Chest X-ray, AP view. Patient: 52 years old, sex M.
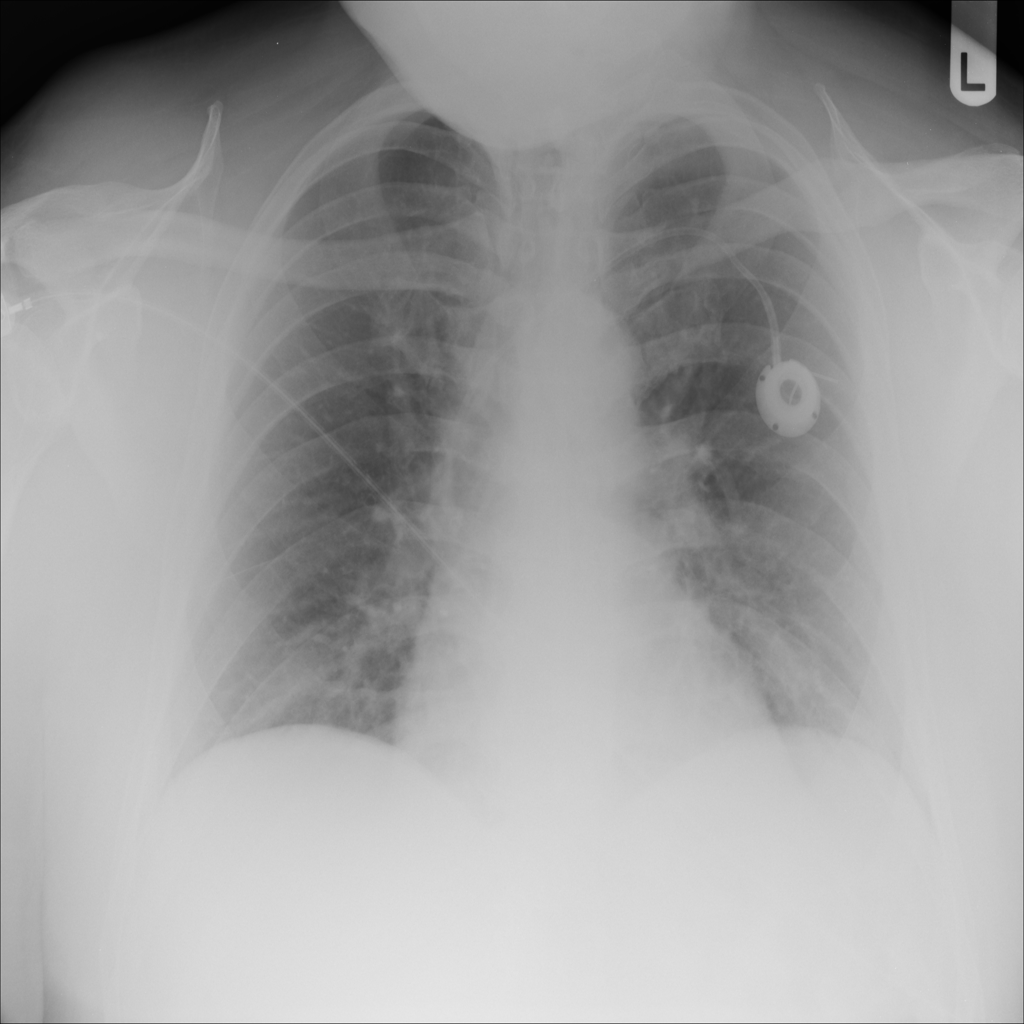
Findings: No Finding